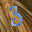
Label: 3